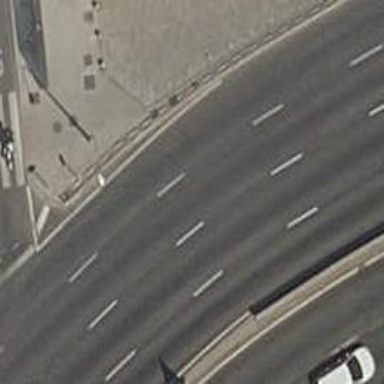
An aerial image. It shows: Service road with tunnel and designated bus lane.